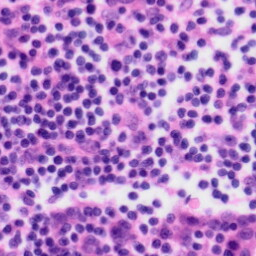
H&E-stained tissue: Tonsil